Question: This is a "please help me understand X" question, not a "please help me fix X" question.
I was doing some work on a site with a legacy proprietary CMS that only works with jQuery 1.4.4 (ugh) when I realised my code must be (in all browsers I tried - Chrome, Firefox, Safari, IE...).
Lots of trial and error later, I figured out that within any code triggered by jQuery 1.4.4's 'mouseenter' event (and therefore also its 'hover' shorthand), errors weren't being shown in the console. 'console.log' still logged just fine, and the code would fall over as would be expected, but silently.
I don't understand how this is possible. I'd like to know how it is possible so that, if in future I end up in a similar position where code is hitting silent errors, I know what to look for - and so I know how to avoid causing a similar situation by accident.
---
## Prior research
I've tried searching for old jQuery bug reports, which might include relevant information, but I couldn't find any. I've read through a lot of SO questions from people trying to cause JS error suppression, but the answers suggest it's a user preference that couldn't apply to some lines of code but not others. I've looked through the <URL>, but nothing looks relevant to my eye.
- but I'd like to understand what causes this to happen, because I can't see how it's possible.
---
## Simple live demo
'''
$(document).ready(function(){
$('.mouseenter').mouseenter(function(){
console.log("FAIL .mouseenter");
FAIL; // fails silently
console.log("hit error, so this code isn't reached");
});
$('.mouseover').mouseover(function(){
console.log("FAIL .mouseover");
FAIL; // shows error as expected
console.log("hit error, so this code isn't reached");
});
});
'''
'''
div { height: 60px; background: #c1c1c1; margin: 10px; padding: 10px; }
'''
'''
<head>
<script src="https://ajax.googleapis.com/ajax/libs/jquery/1.4.4/jquery.min.js"></script>
</head>
<body>
<div class="mouseenter">mouseenter - hides error on hover</div>
<div class="mouseover">mouseover - shows error on hover</div>
</body>
'''
After mouseovering around the console looks like this - 'mouseover' shows error in console, 'mouseenter' doesn't, but both hit the error and fall over:

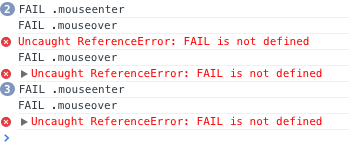
Answer: The old jQuery 1.4.4 used to wrap the code that did the mouseenter/mouseleave events in a 'try{}catch(e){}' that throws away the error: See <URL>
You'll see that behavior until the effects rewrite that went in for jQuery 1.7.